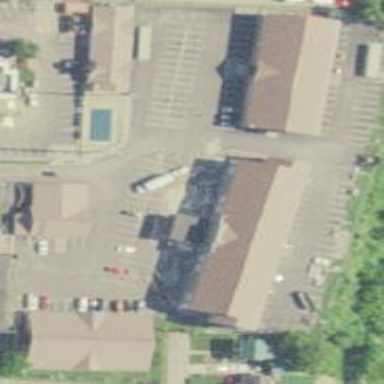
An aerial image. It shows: Hotel.